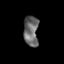
Tissue: skin
Cell type: Epithelial cells
Senescence score: 0.2636
Nuclear area (px): 442
Mean DAPI intensity: 104.235